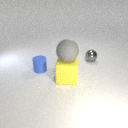
small blue rubber cylinder behind large yellow rubber cube